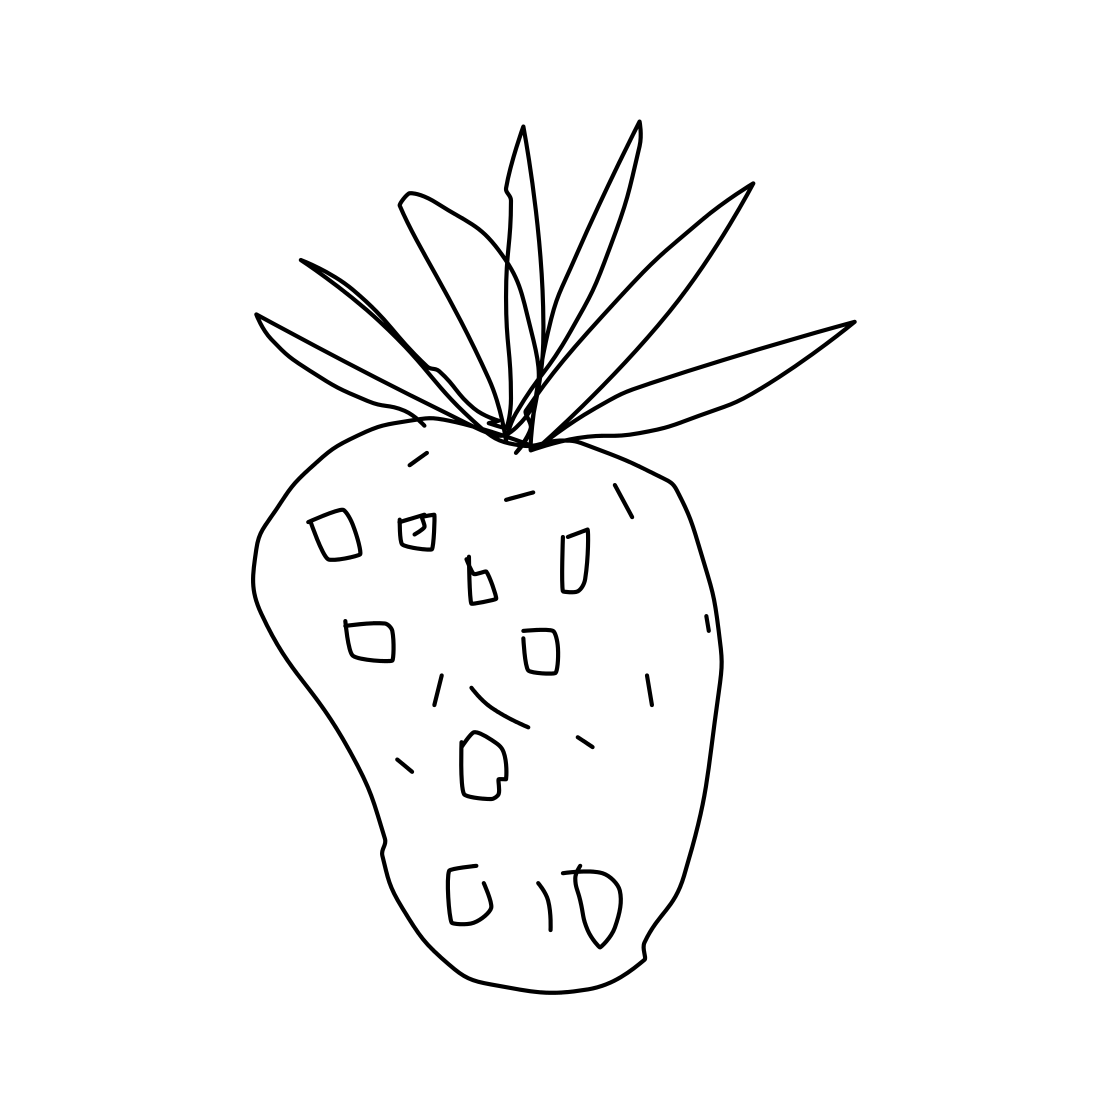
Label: pineapple